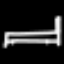
Label: bed